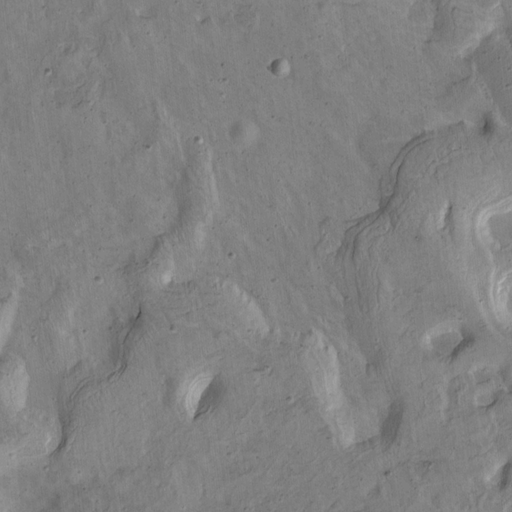
Classes present: Background, Cone